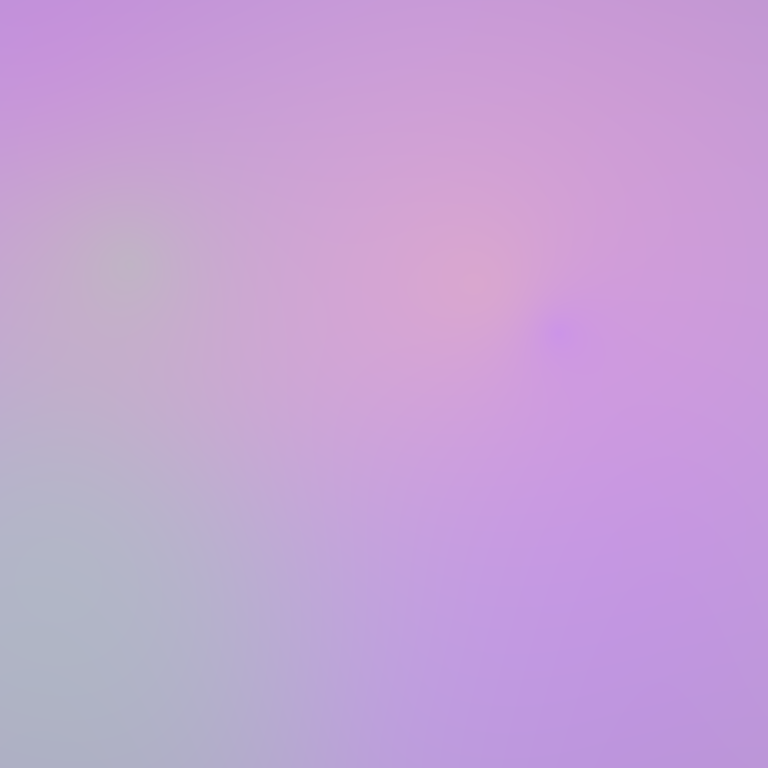
Abstract light effect, smooth gradient from soft lavender to pale pink, serene atmosphere, diffuse glow, no room, no furniture, no objects.